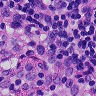
Metastatic tissue present: no